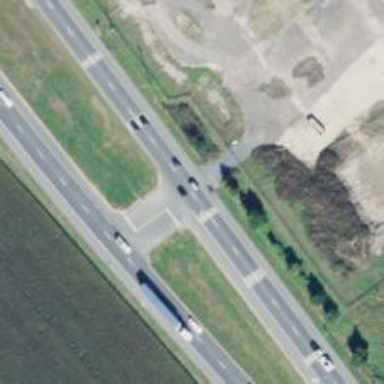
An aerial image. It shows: Trunk link highway.